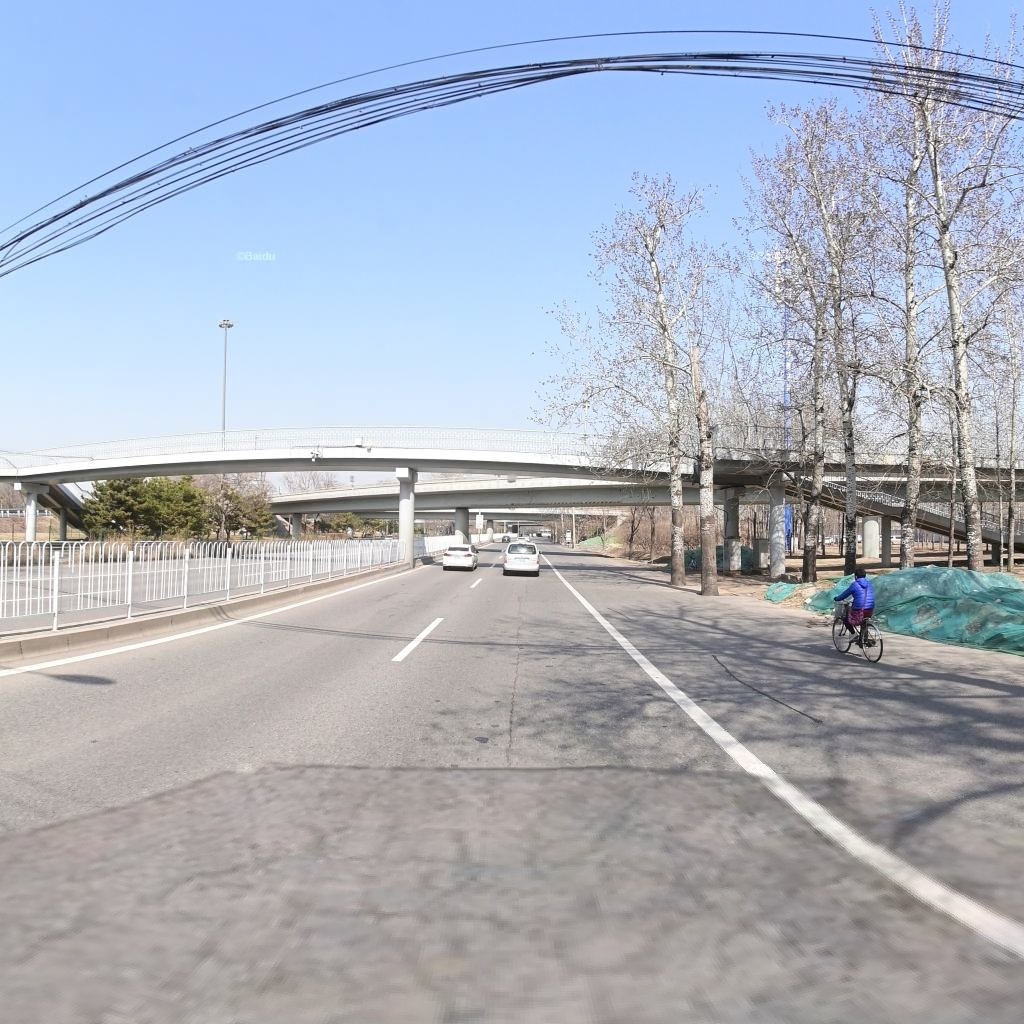
Region: Chaoyang
Road damage annotations: longitudinal crack, longitudinal patch